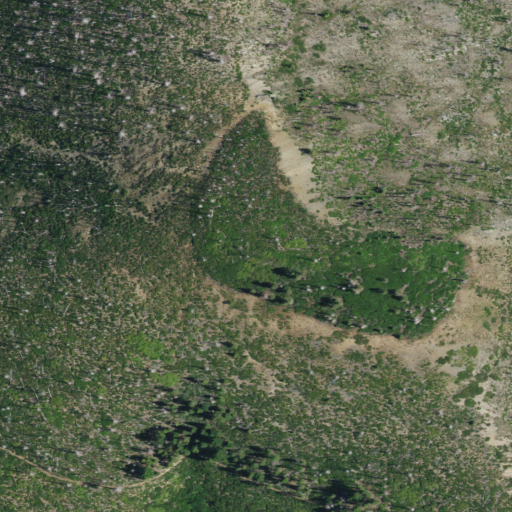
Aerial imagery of mountain in California named Goff Butte containing shrub, grassland, and open development